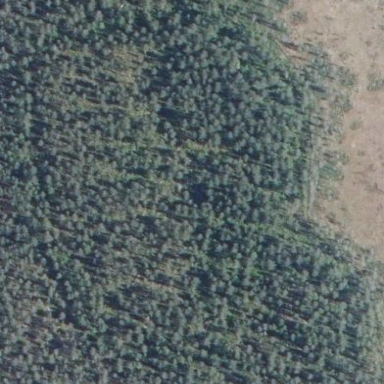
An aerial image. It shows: Woodland with needle-leaved trees.